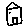
Label: house